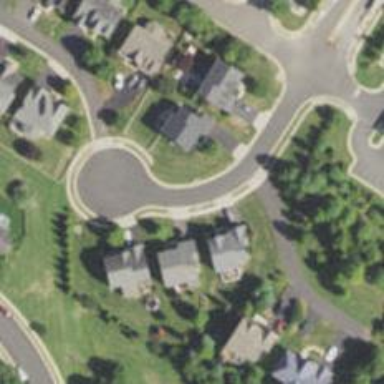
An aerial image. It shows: Residential road with asphalt surface and sidewalk on the left.